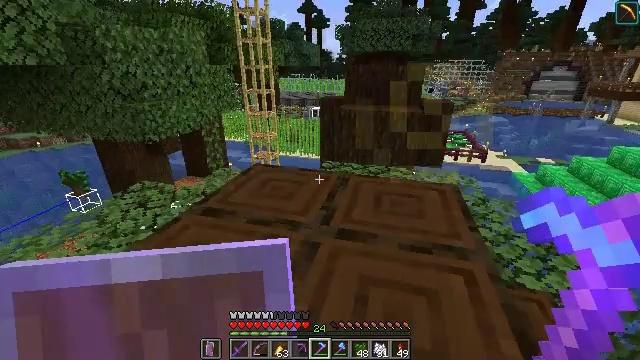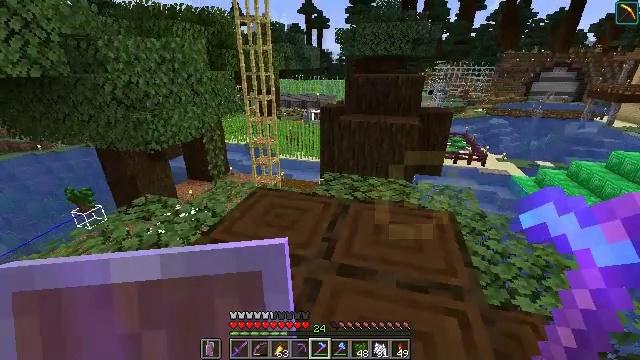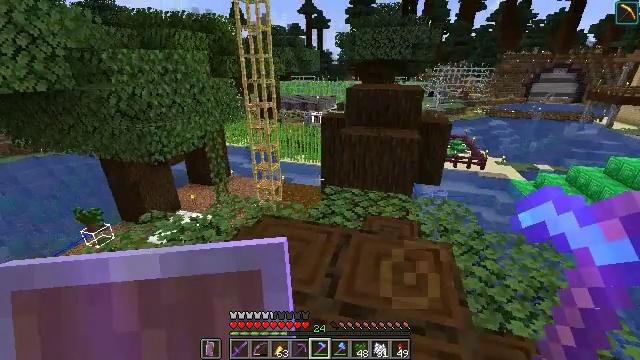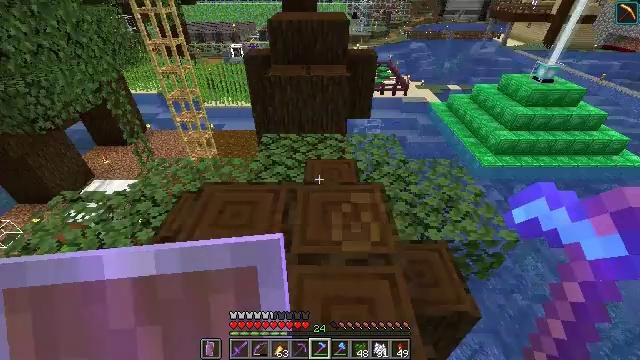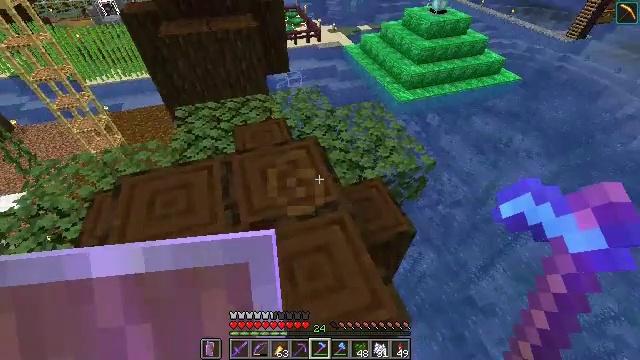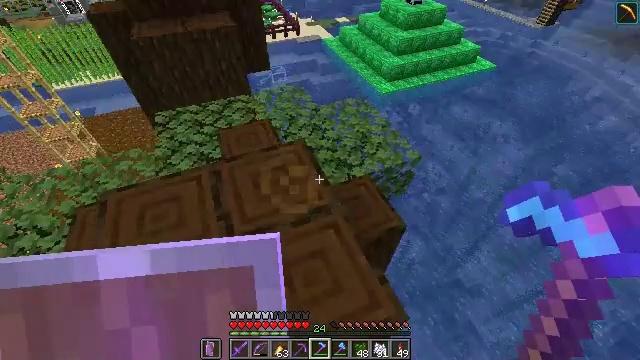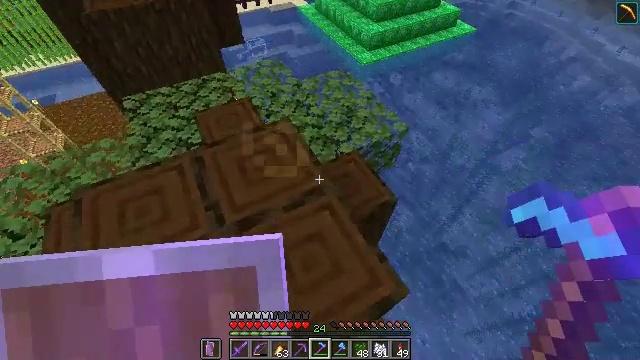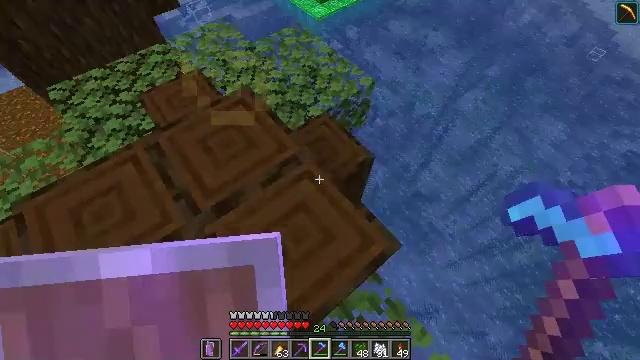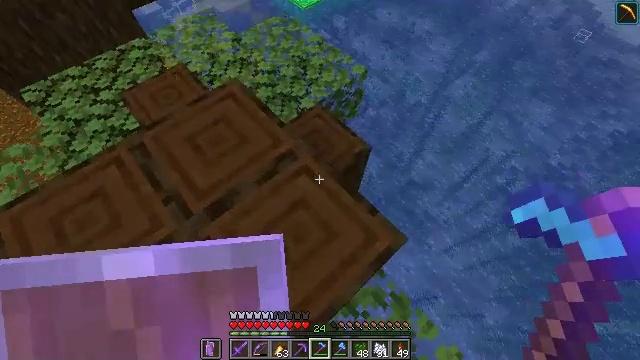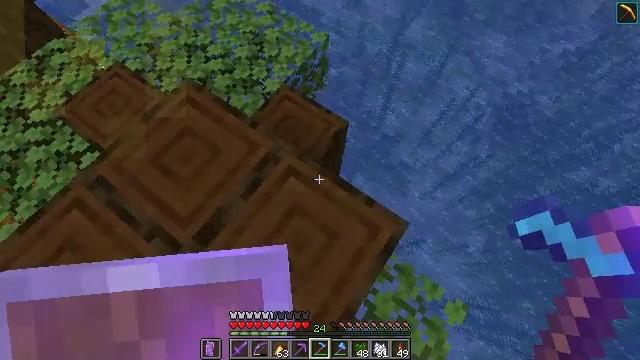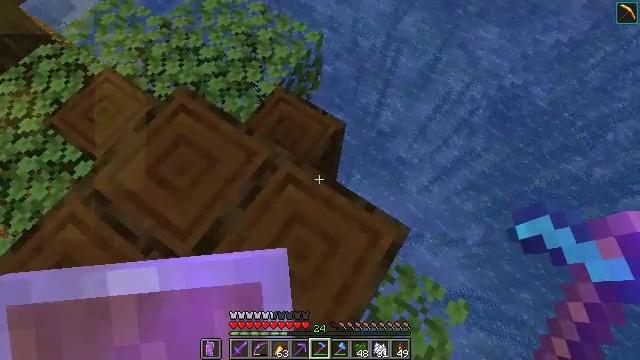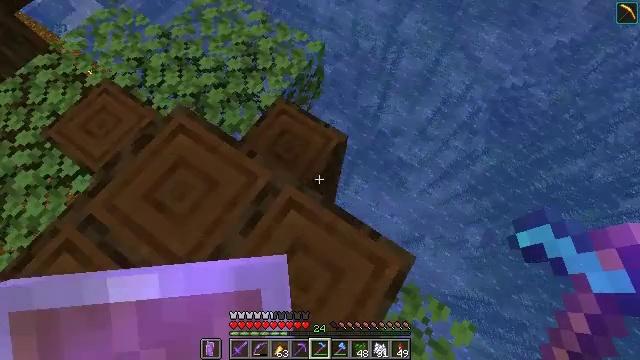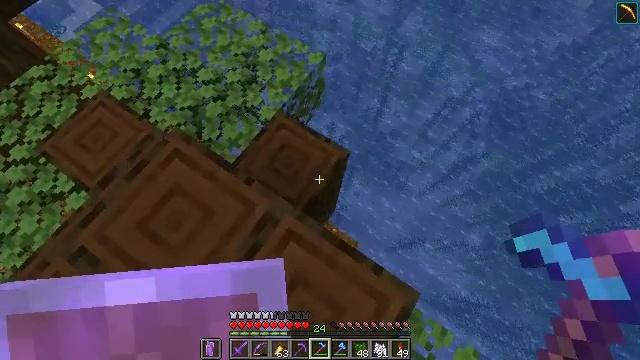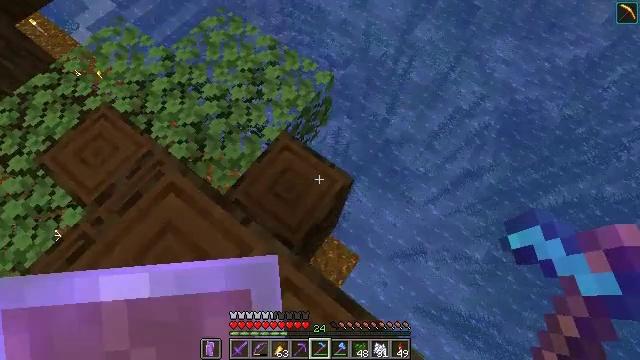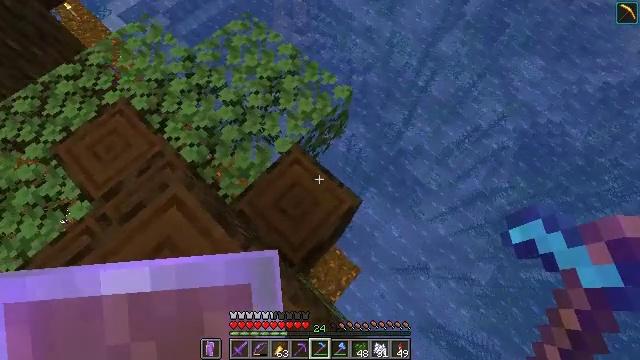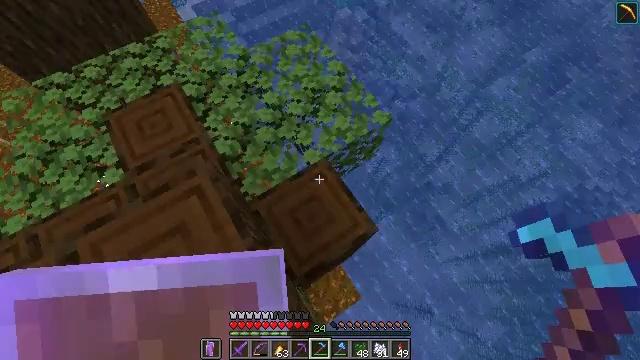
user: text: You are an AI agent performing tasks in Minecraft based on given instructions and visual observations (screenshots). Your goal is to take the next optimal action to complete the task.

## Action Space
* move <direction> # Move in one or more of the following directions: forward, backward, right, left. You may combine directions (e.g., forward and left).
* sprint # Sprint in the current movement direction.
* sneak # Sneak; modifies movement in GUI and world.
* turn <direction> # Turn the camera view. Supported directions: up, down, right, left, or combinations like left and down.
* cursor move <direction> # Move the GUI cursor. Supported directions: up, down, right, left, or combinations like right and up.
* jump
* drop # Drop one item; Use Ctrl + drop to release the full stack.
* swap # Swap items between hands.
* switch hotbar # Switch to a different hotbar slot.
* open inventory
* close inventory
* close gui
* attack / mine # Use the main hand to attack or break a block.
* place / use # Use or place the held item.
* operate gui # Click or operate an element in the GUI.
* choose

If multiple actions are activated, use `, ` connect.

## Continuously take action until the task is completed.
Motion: motion action
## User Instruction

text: Gather dark oak leaves from the canopy.
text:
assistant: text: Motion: move forward, jump
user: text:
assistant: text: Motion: move forward, jump
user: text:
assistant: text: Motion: move forward, turn right and down, jump
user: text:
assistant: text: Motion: move forward, turn right and down
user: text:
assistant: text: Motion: move forward, turn right and down
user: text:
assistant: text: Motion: move forward, turn right and down
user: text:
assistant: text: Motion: move forward, turn right and down
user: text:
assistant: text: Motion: move forward, turn right and down
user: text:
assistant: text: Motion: move forward, turn right and down
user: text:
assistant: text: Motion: move forward, turn right
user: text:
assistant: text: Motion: move forward
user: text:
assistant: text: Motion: move forward
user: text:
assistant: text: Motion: move forward, turn left
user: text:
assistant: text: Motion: turn left
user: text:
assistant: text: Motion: turn left and up
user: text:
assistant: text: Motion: turn left and up
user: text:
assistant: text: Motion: turn left and up
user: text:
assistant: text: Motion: turn left
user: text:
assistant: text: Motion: attack / mine
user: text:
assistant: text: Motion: attack / mine
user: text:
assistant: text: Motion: attack / mine
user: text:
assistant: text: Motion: turn up, attack / mine
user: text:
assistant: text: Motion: turn right and up, attack / mine
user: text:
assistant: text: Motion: turn right and up, attack / mine
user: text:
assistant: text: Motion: turn right and up, attack / mine
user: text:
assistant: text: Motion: move left, turn right, attack / mine
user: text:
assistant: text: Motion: move left, turn right, attack / mine
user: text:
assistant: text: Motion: move left, attack / mine
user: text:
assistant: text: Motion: move left, turn left, attack / mine
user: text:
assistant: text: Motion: move left, turn left and up, attack / mine